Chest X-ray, AP view. Patient: 30 years old, sex M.
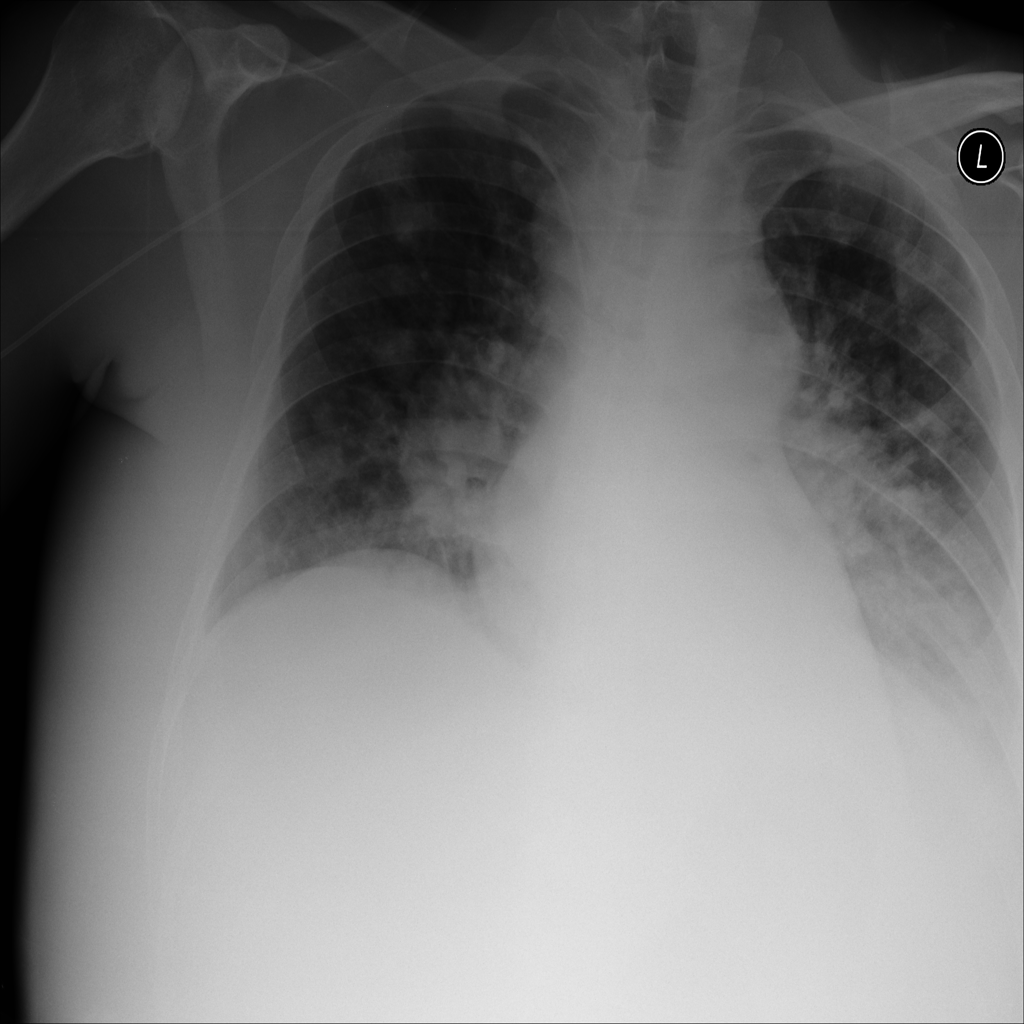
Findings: Infiltration